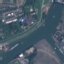
Land use / land cover class: River